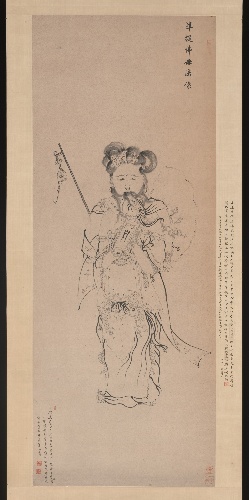
Title: 明　陳洪綬　準提佛母法像圖　軸|Bodhisattva Guanyin in the Form of the Buddha Mother
Artist: Chen Hongshou
Artist bio: Chinese, 1598–1652
Date: dated 1620
Object type: Hanging scroll
Classification: Paintings
Medium: Hanging scroll; ink on paper
Culture: China
Period: Ming dynasty (1368–1644)
Dimensions: Image: 49 1/4 x 19 1/16 in. (125.1 x 48.4 cm)
Overall with mounting: 96 3/4 x 24 9/16 in. (245.7 x 62.4 cm)
Overall with knobs: 96 3/4 x 28 1/2 in. (245.7 x 72.4 cm)
Department: Asian Art
Credit line: Purchase, Friends of Asian Art Gifts, 1992
Accession year: 1992
Repository: Metropolitan Museum of Art, New York, NY
Tags: Buddhism|Bodhisattvas